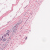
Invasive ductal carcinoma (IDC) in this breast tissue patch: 0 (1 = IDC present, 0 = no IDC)